Question: Maybe this is NOT a duplicate question, as I have searched and tried many solutions about how to release objects under ARC.
The code is simple:
'''
@implementation ViewController
- (void)viewDidLoad {
[super viewDidLoad];
[self recreateView];
UITapGestureRecognizer *tap = [[UITapGestureRecognizer alloc] initWithTarget:self action:@selector(tapped:)];
[self.view addGestureRecognizer:tap];
}
- (void)tapped:(UITapGestureRecognizer *)g
{
[self recreateView];
}
- (void)recreateView
{
@autoreleasepool {
for (UIView *v in self.view.subviews) {
[v removeFromSuperview];
}
MyView *vv = [[MyView alloc] initWithFrame:self.view.bounds];
[self.view addSubview:vv];
}
[self _performHeavyWork];
}
- (void)_performHeavyWork
{
int j = 0;
for (int i = 0 ; i < 100000000; ++i) {
j += random() % 7;
j = j % 18747;
}
}
@end
'''
'ViewController' simply add a tap gesture recognizer whose action is to remove the old subview before adding a new one. 'MyView' is a subclass of 'UIView' which simply log a message when dealloced.
'''
@implementation MyView
- (void)dealloc
{
NSLog(@"dealloc");
}
@end
'''
The only magic is that the '-_performHeavyWork' is called every time a new view is created. When you keep on tapping on the screen quickly, the 'ViewController' will be busy creating and discarding views. However, the odd thing is that all the discarded views are not dealloc immediately, but at the time you have stopped tapping for a while.
This is the profile of the process:

As you can see, the memory keep growing if you keep on tapping and so many of 'MyView' instances exist at the same time. And if you comment out '[self _performHeavyWork];', everything will be back to normal. So my question is:
1. Why do this happen?
2. And how can I solve it?
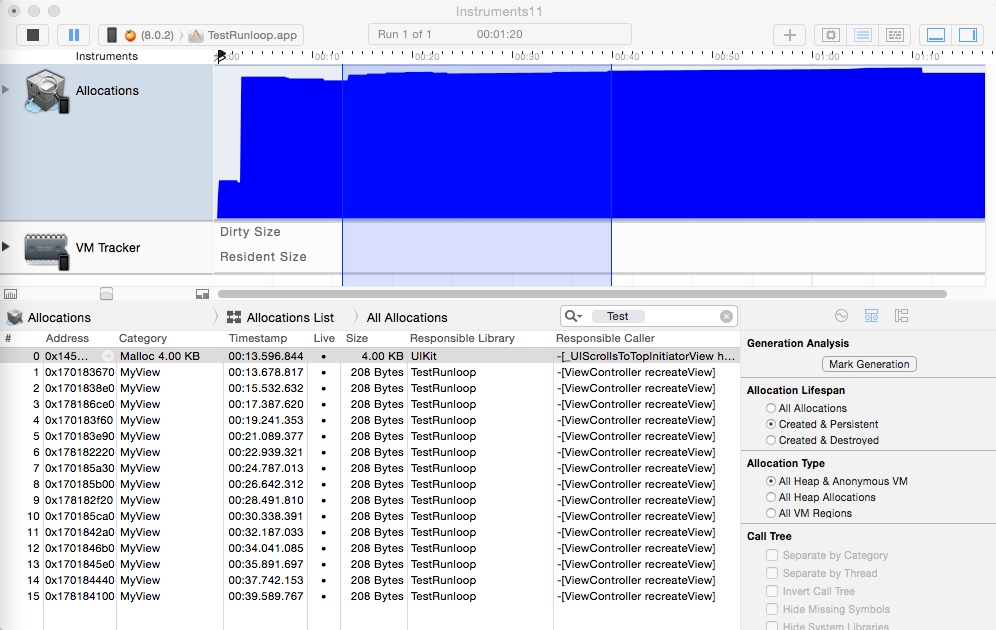
Answer: I think the main problem is that you're performing heavy work on the main thread. If you put the hard stuff on a different thread (or GCD) you'll probably see what you're expecting.
Here's some speculation on what's happening.
iOS responds to changes in the UI exclusively on the main thread. So if you're using the main thread for something else, the taps get queued for later processing.
You tap the screen, the main thread starts processing your heavy work.
You tap the screen some more. iOS can't deal with your request so it queues the event.
Eventually your heavy work completes and returns control to iOS.
iOS takes the queue of events and processes them all in a single run loop, which means the main loops auto release pool is never drained.
But what about the manual auto release pool? Well, all UI related stuff happens on the main loop and on the main thread, so the removeFrmSuperview: won't happen until control returns to the OS. Until that happens, the view hierarchy still holds a reference to your views, hence the memory growth.